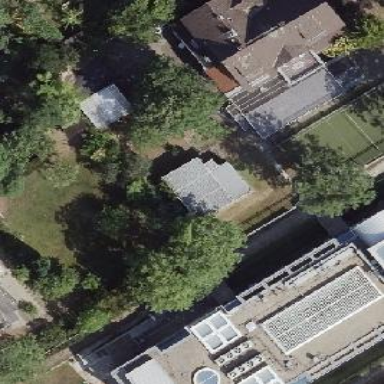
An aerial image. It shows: Detached building.